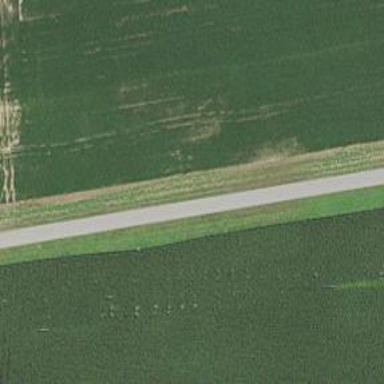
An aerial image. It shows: Unclassified road.